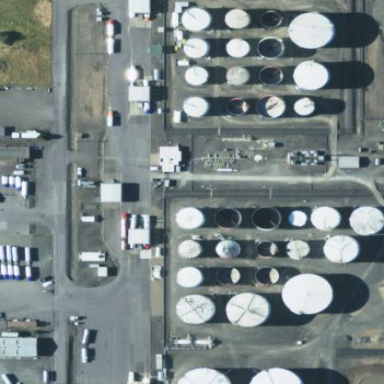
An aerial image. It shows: Industrial area dedicated to oil production or processing.